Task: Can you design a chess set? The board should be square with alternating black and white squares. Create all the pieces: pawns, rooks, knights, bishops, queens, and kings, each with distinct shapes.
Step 3097:
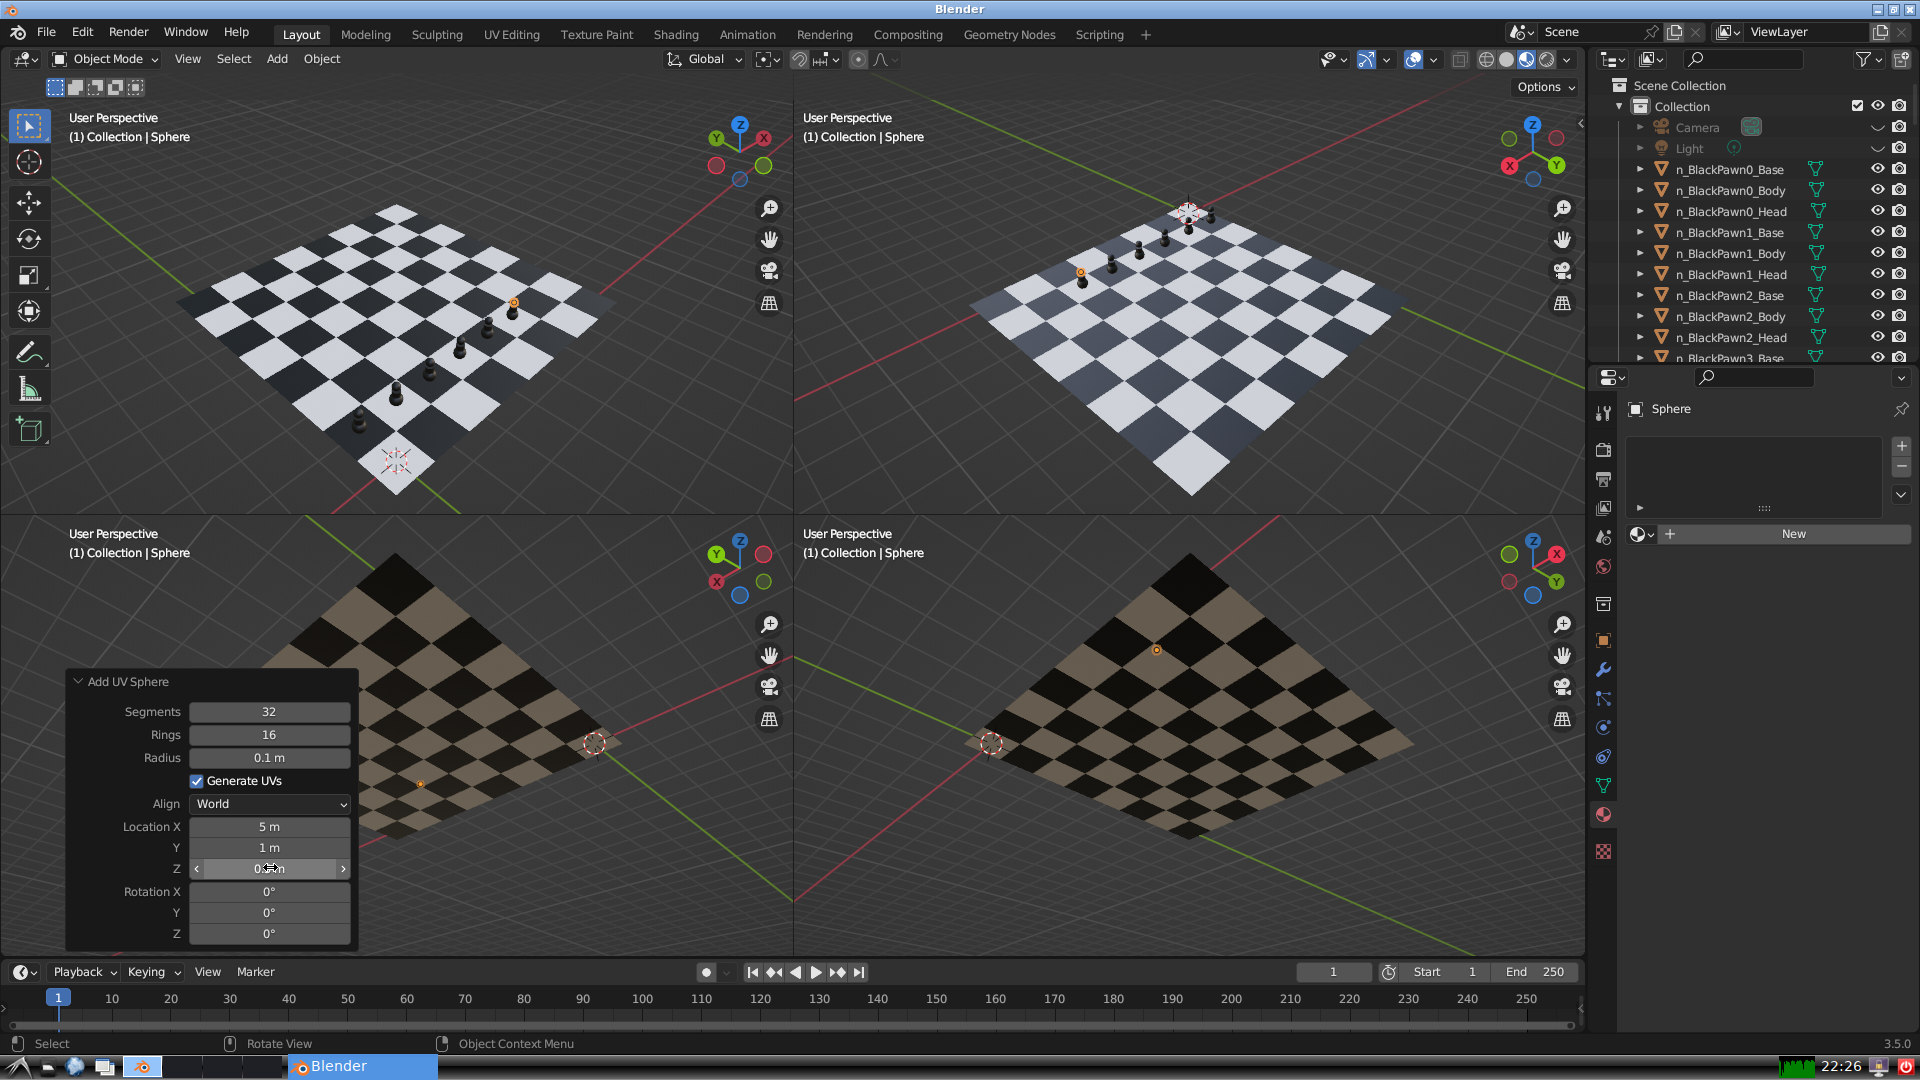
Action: {"mouse_move": [960, 540]}